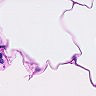
Metastatic tissue present: no